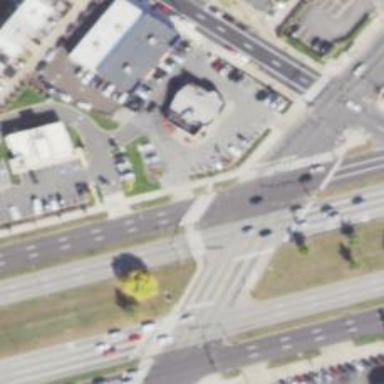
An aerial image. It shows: Crossing road.